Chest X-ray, PA view. Patient: 55 years old, sex F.
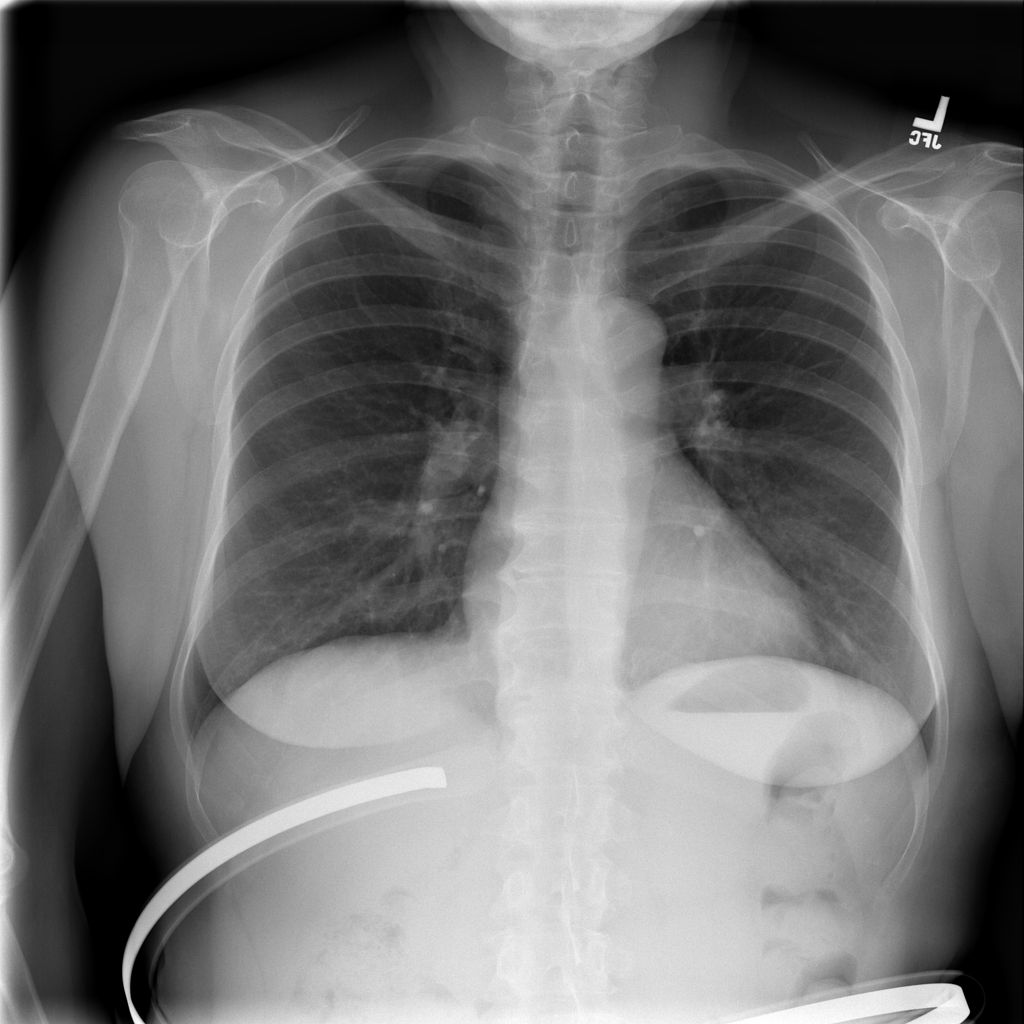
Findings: No Finding